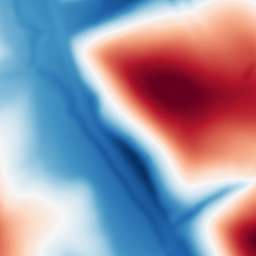
Category: multiscale
Decomposition family: dog
Decomposition parameters: sigma_low: 3
sigma_high: 100
Upsampling method: quartic
Upsampling parameters: scale: 8
Upsampling scale: 8